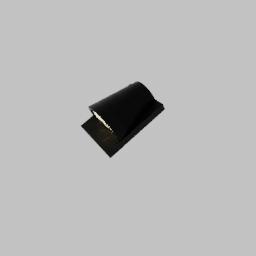
Label: lighting